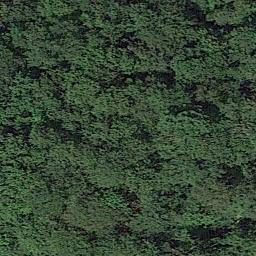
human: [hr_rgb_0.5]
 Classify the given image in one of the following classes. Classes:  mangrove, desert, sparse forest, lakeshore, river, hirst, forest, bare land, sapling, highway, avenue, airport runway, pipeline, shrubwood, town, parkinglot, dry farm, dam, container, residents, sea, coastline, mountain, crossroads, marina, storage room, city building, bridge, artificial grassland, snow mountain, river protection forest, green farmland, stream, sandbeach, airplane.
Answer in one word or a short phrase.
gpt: forest